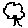
Label: tree